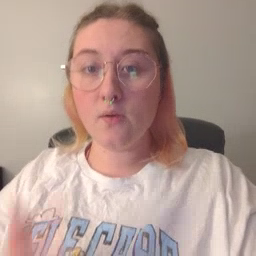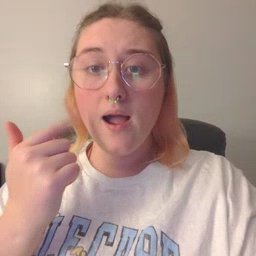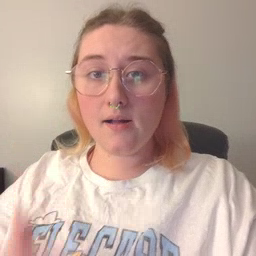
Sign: cry